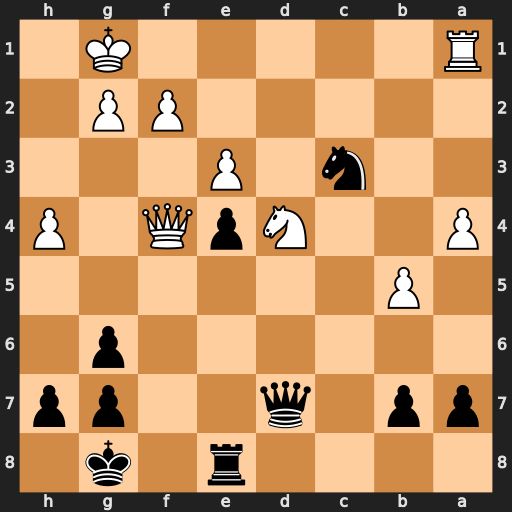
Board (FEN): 4r1k1/pp1q2pp/6p1/1P6/P2NpQ1P/2n1P3/5PP1/R5K1
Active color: b
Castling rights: -
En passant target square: -
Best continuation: Qxd4 exd4 Ne2+ Kf1 Nxf4